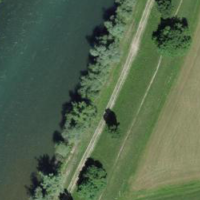
EUNIS habitat code: 15
Species observed at this site:
Maniola jurtina